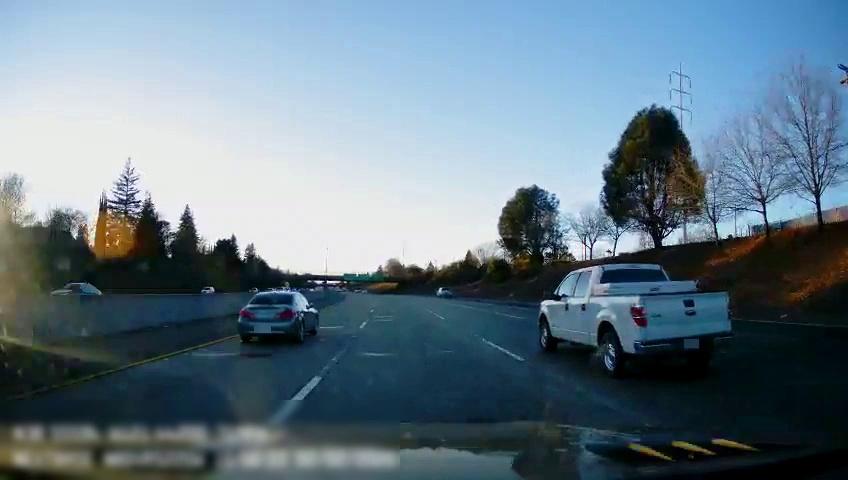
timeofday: Day
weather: Sunny
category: Drivable Space
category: Vehicles | Truck
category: Vehicles | Car
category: Vehicles | SUV
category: Vehicles | Car
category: Vehicles | SUV
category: Lanes | Alternate Lane
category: Lanes | Current Lane
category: Lanes | Current Lane
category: Lanes | Alternate Lane
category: Lanes | Alternate Lane
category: Traffic | Signs
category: Traffic | Signs
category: Traffic | Signs